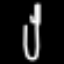
Label: fork